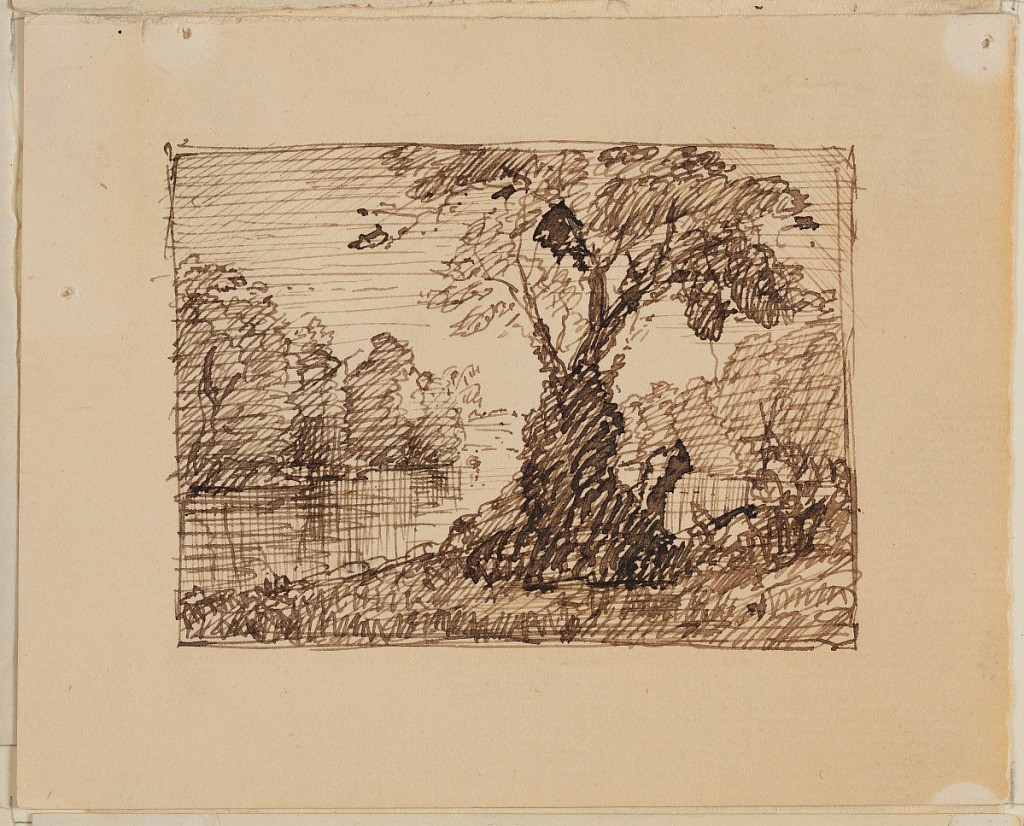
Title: Imaginary River Landscape
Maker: Frederic Edwin Church, American, 1826–1900
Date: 1870–75
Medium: Pen and dark brown ink on off-white laid paper
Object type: drawing
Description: Landscape sketch showing an imagined view of a lush river landscape with a prominent tree, position in the foreground at center on a grassy bank. The tree's lush canopy springs out of its wide and squat trunk. A reflective river snakes behind it and into the middle distance, where a heavily wooded shoreline is visible at left. The opposite and equally densely wooded bank is visible at right, beneath what appears to be an open sky.